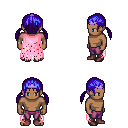
a pixel art fantasy rpg character, male body template, human, dark skin, pink tattered cape, magenta pants, blue twin-tailed hairstyle, purple tiara, maroon shoes, four views (front, back, left, right), 2x2 character sprite sheet, small pixel art, hard edges, no anti-aliasing